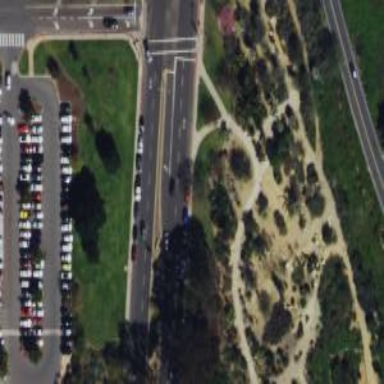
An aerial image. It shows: Secondary road with separate sidewalks.